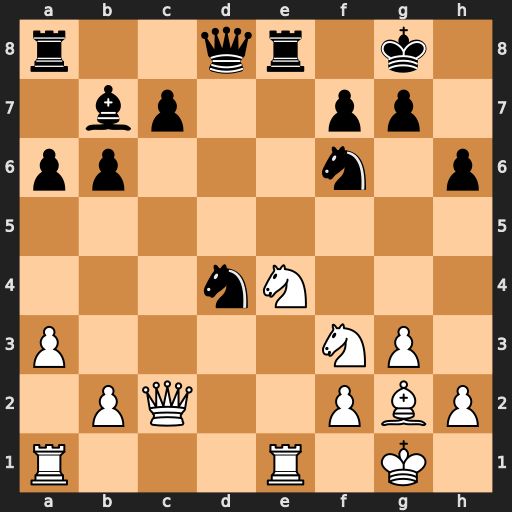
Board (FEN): r2qr1k1/1bp2pp1/pp3n1p/8/3nN3/P4NP1/1PQ2PBP/R3R1K1
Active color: w
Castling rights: -
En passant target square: -
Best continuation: Nxd4 Bxe4 Bxe4 Nxe4 Rxe4 Rxe4 Qxe4